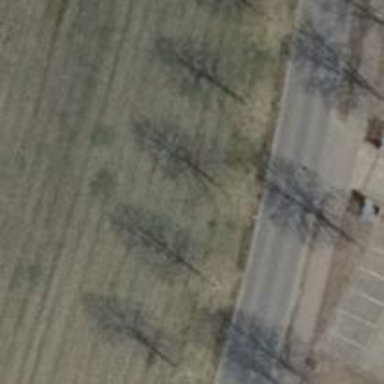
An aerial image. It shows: Avenue lined with trees.